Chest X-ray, PA view. Patient: 52 years old, sex M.
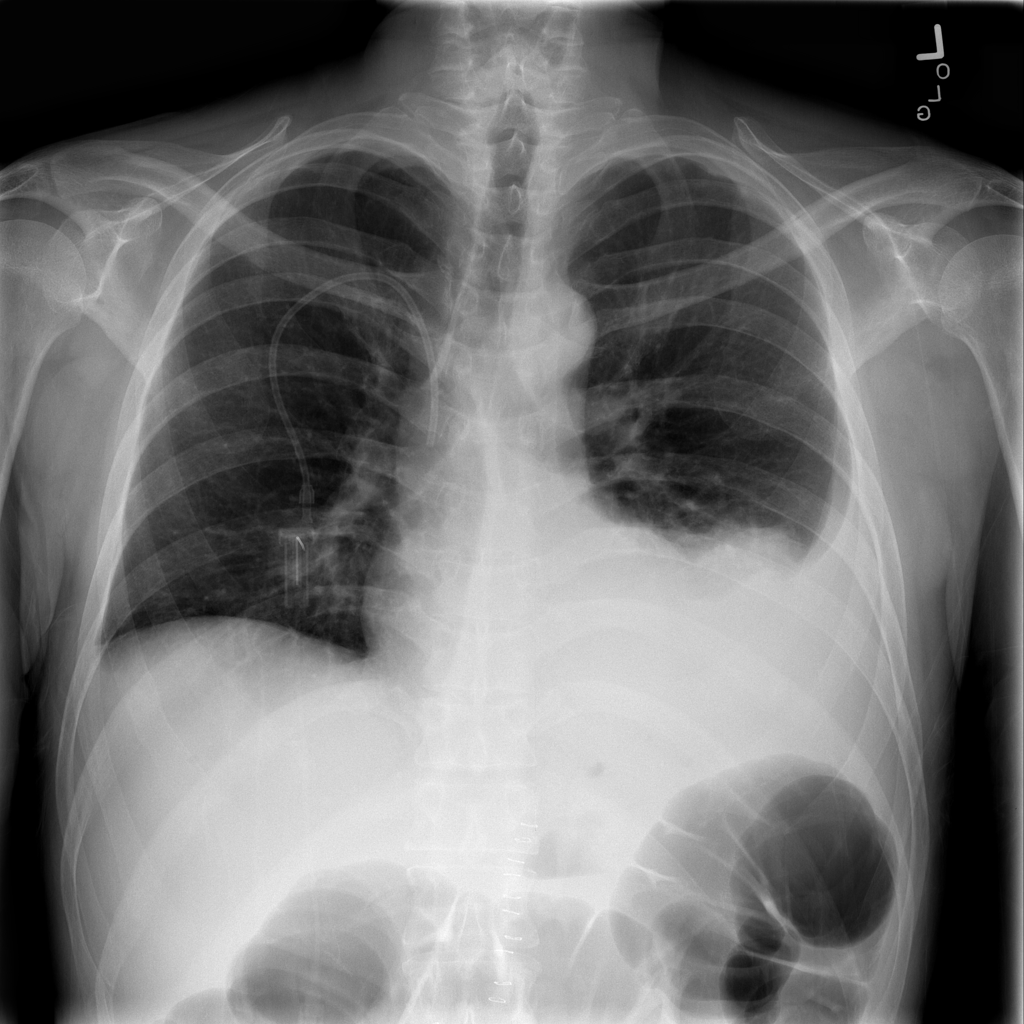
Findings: Atelectasis, Effusion, Infiltration